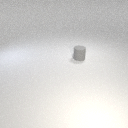
small gray rubber cylinder